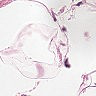
Metastatic tissue present: no